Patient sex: M
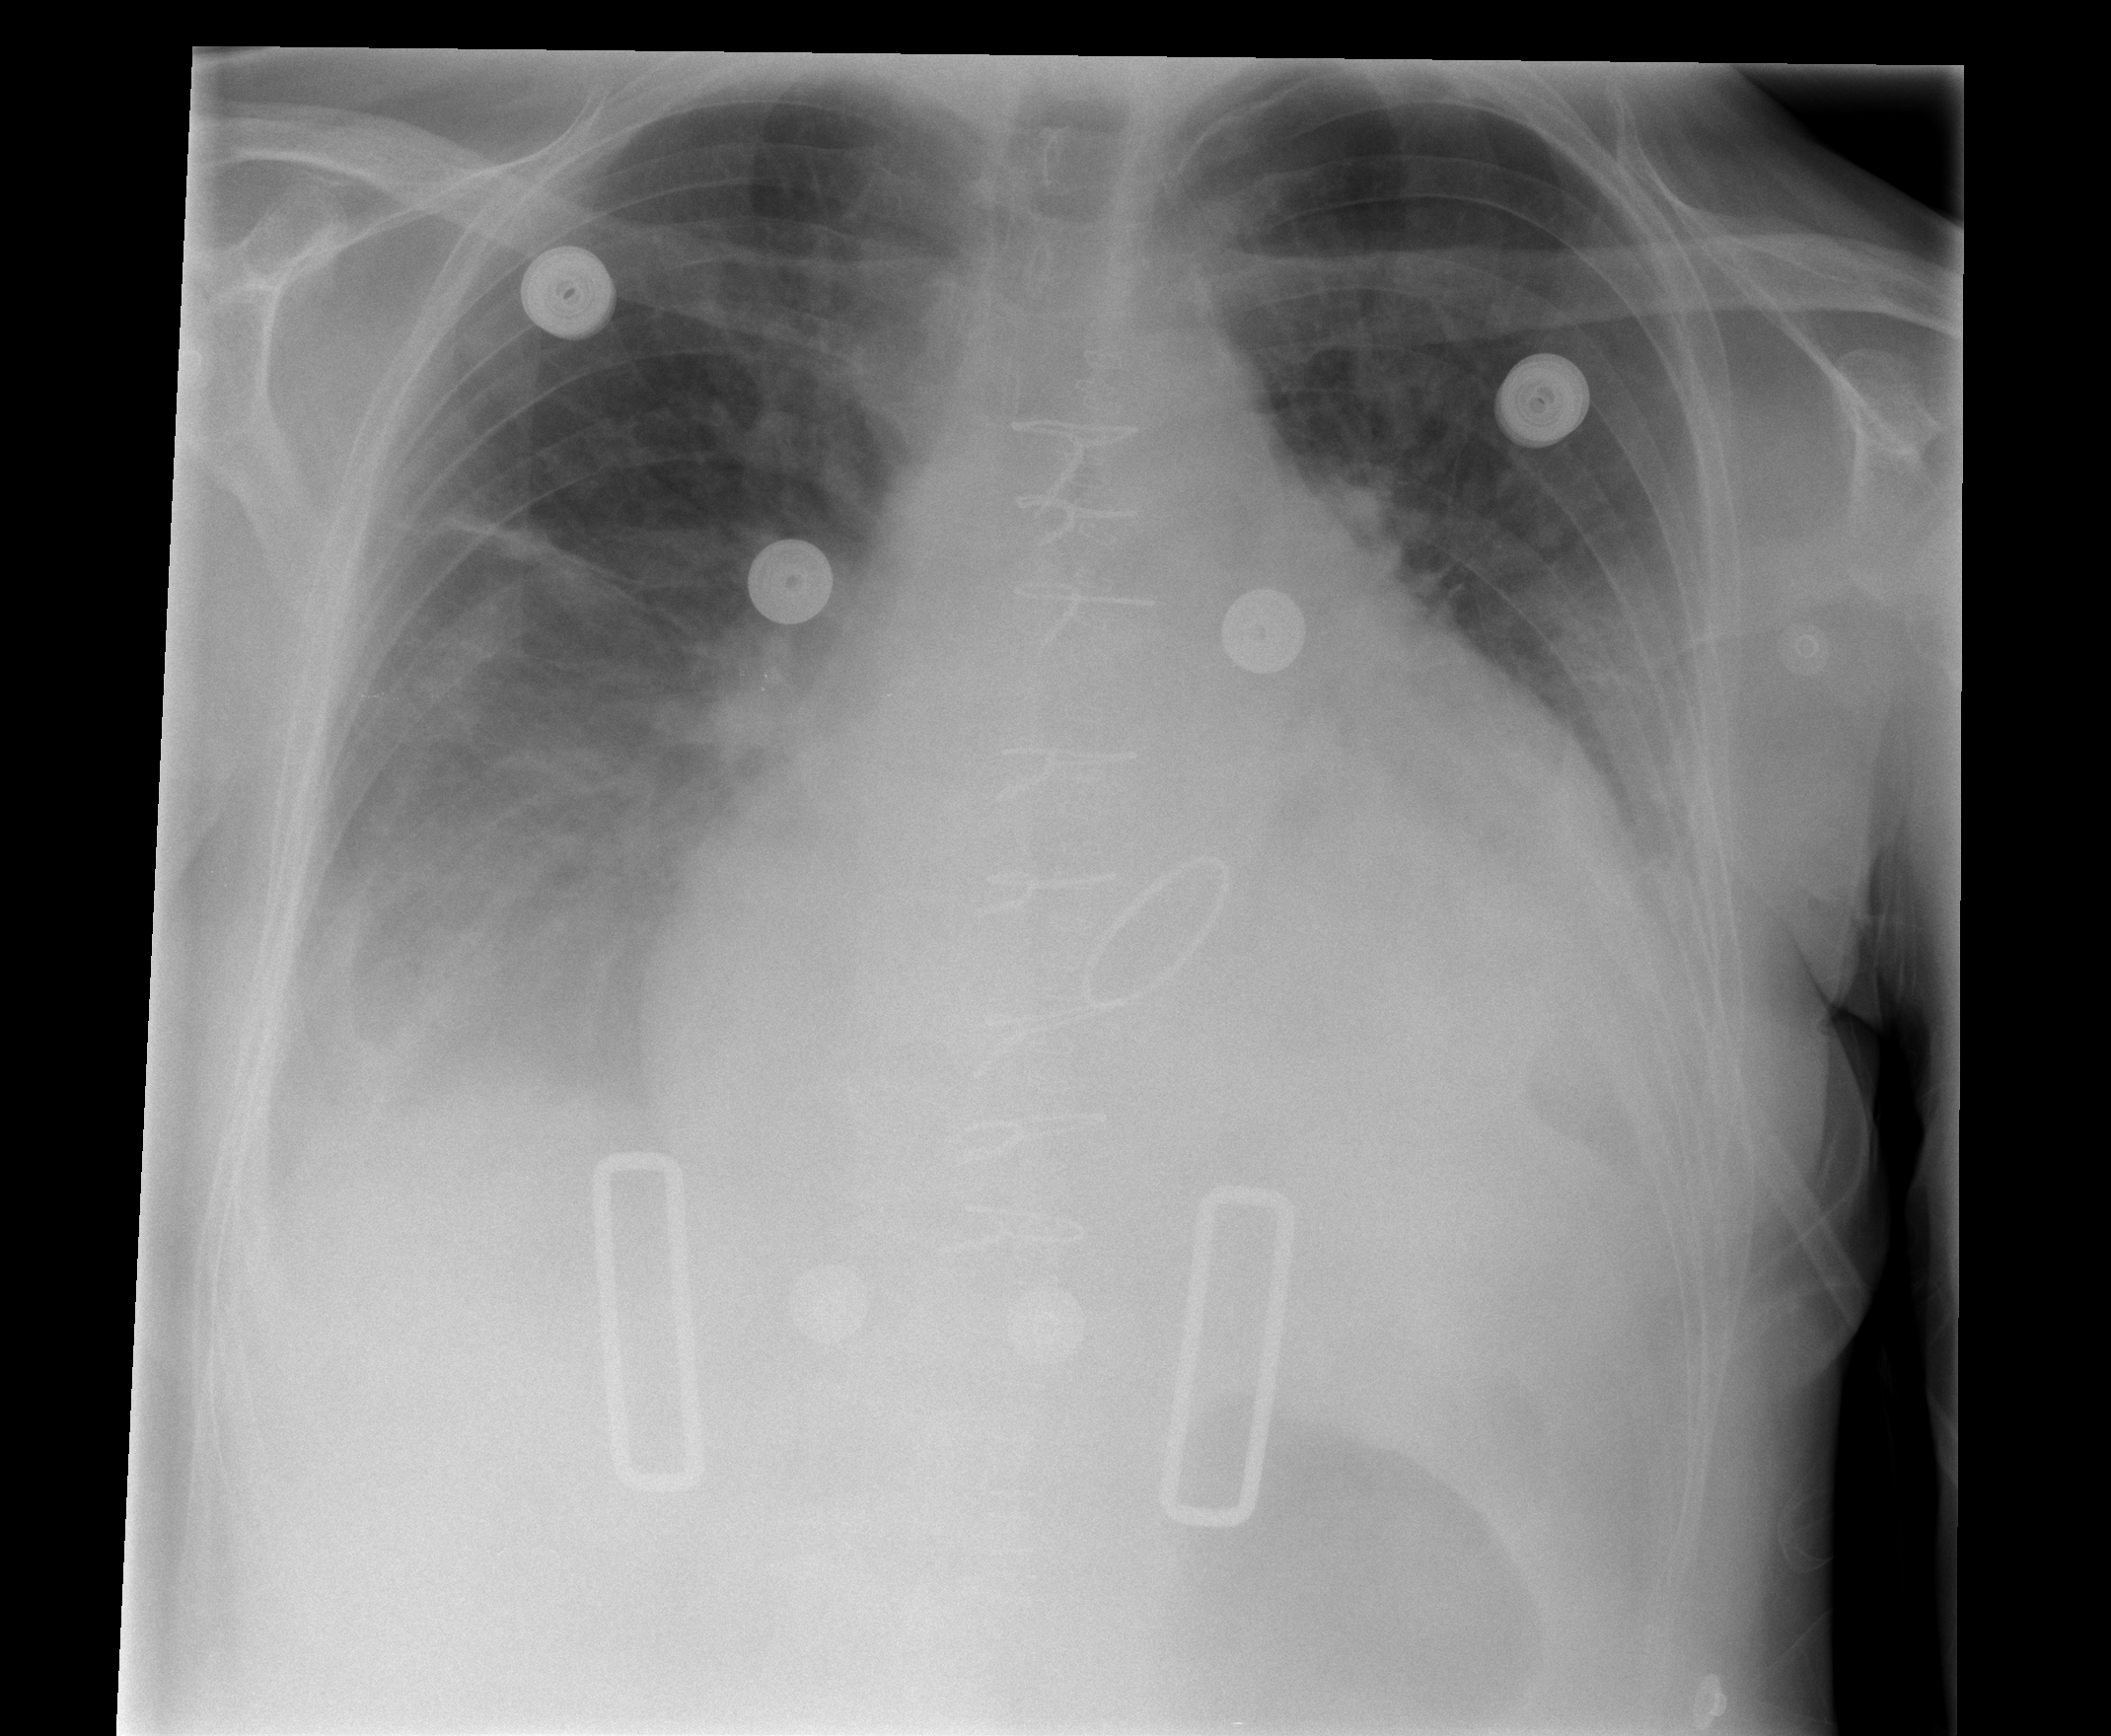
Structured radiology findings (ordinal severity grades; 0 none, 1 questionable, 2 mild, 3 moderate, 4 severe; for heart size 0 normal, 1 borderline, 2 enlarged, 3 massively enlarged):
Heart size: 3
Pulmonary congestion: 2
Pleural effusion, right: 3
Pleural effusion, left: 3
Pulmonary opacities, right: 1
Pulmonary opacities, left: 1
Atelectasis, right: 3
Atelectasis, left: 2